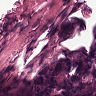
Metastatic tissue present: no